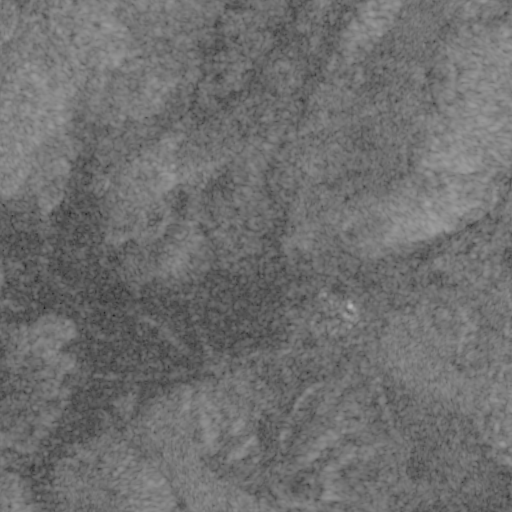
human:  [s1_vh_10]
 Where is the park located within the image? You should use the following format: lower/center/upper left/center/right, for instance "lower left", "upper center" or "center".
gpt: The park is located in the center of the image.
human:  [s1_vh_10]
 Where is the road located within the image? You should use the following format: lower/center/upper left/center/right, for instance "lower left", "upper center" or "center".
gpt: There is no road in the image.

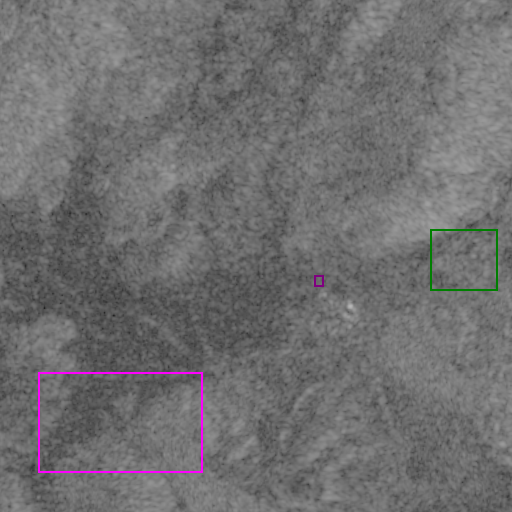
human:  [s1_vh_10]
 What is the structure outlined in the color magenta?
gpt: The structure outlined in magenta is a crop field.
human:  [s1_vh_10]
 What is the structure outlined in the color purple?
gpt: The structure outlined in purple is a park.
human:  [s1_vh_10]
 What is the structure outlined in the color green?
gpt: The structure outlined in green is a quarry.
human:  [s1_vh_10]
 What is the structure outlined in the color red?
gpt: There is no red outline.